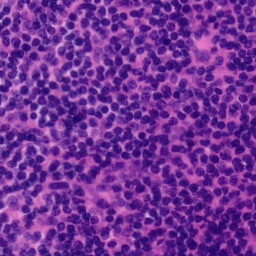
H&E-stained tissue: Tonsil